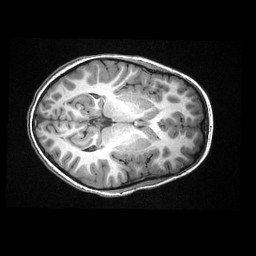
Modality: T1w
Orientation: axial
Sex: male